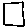
Label: square